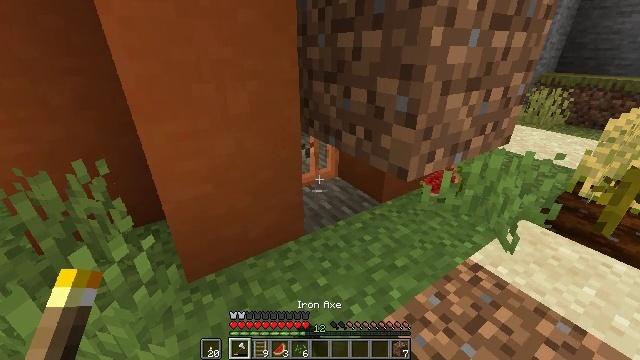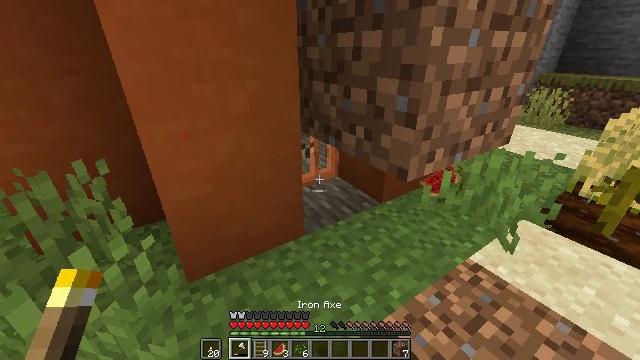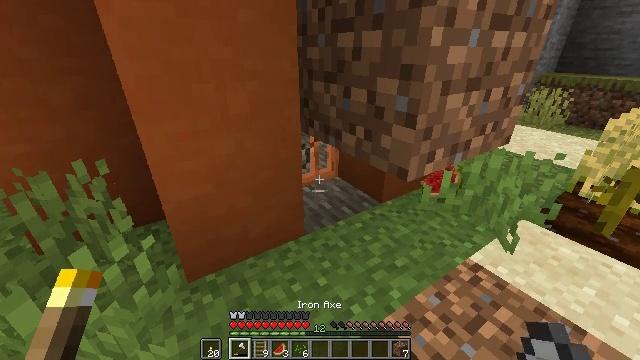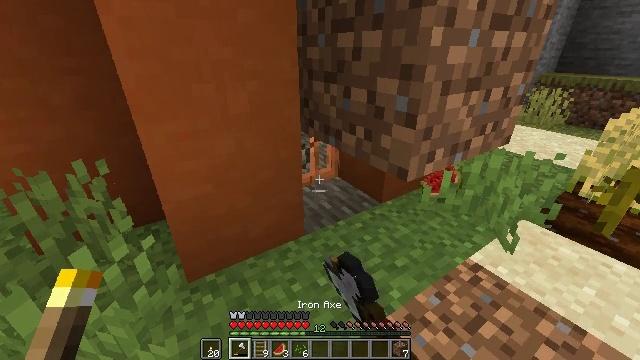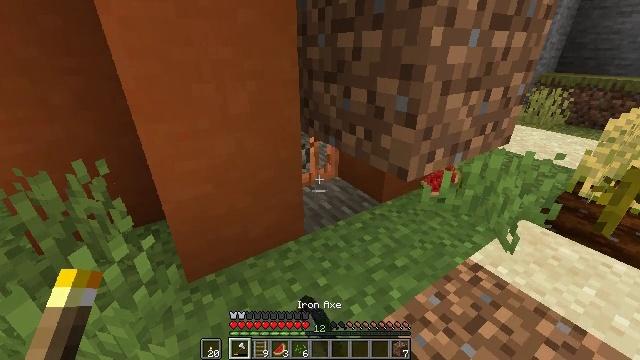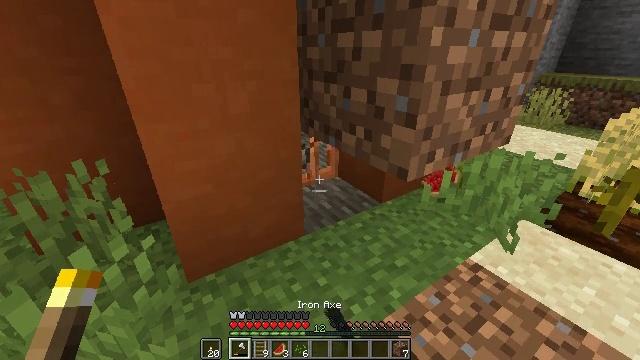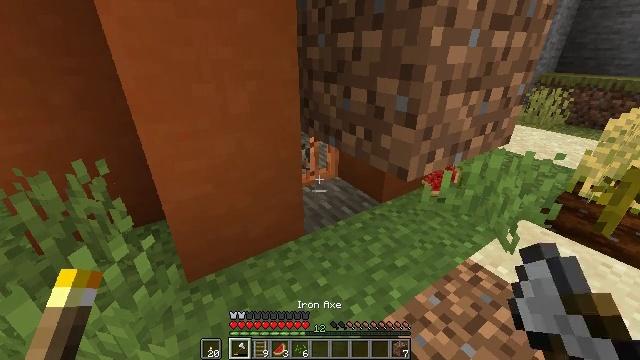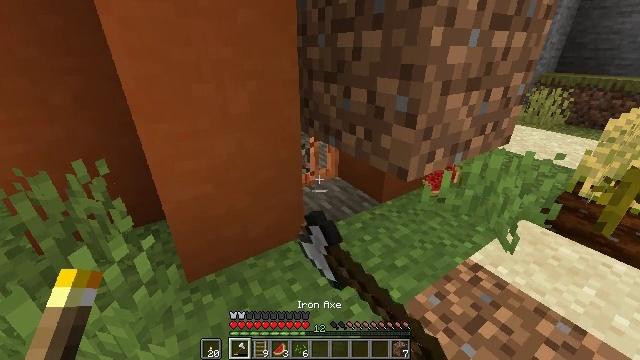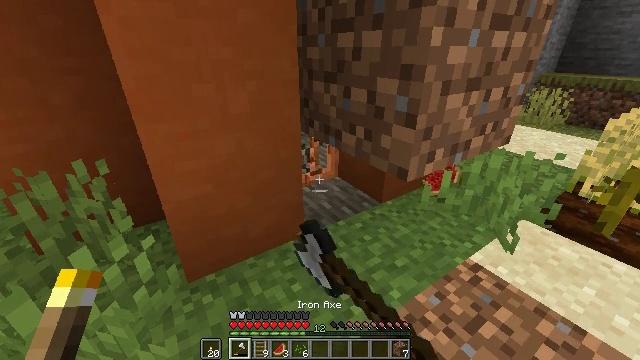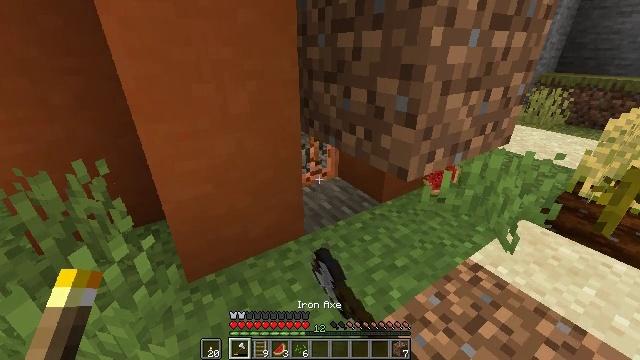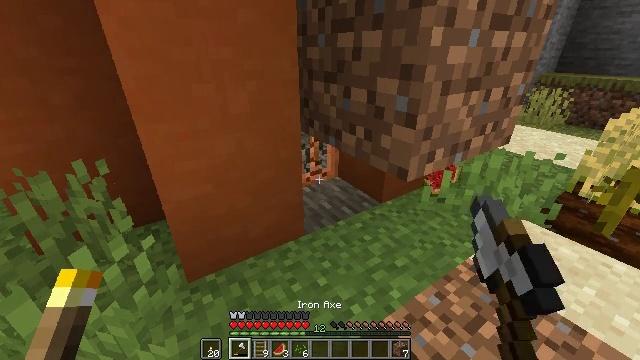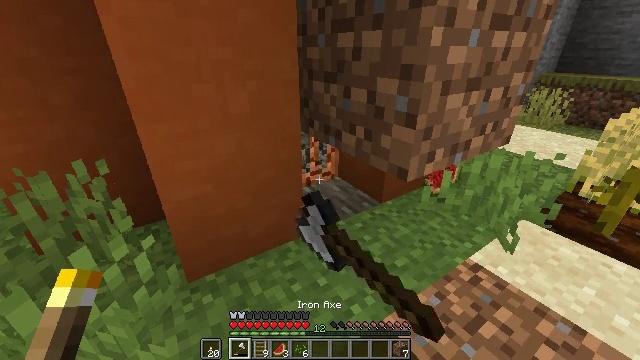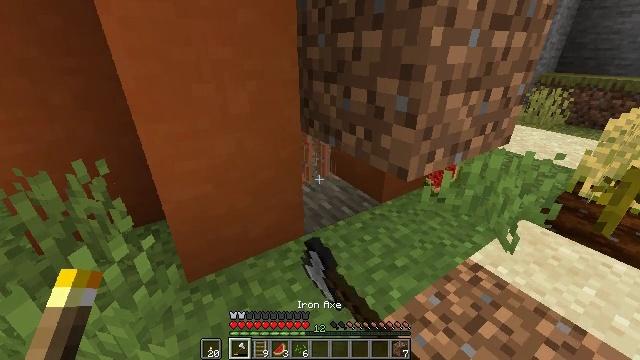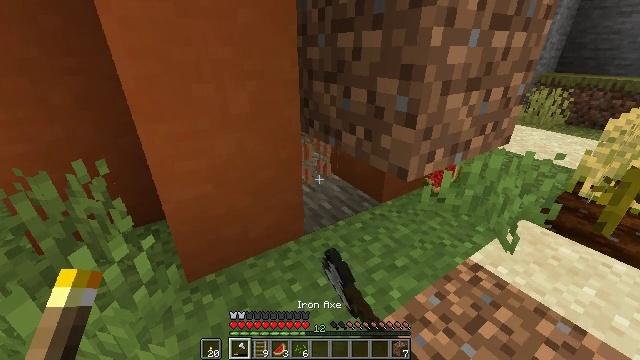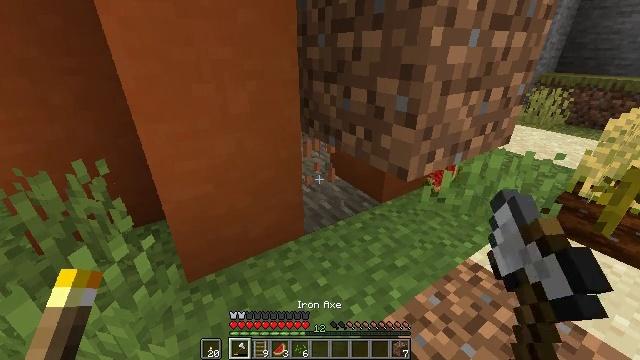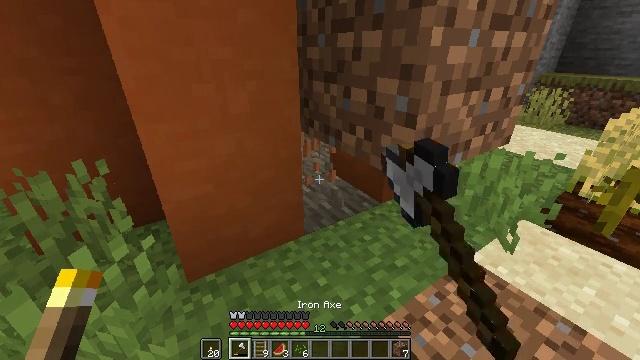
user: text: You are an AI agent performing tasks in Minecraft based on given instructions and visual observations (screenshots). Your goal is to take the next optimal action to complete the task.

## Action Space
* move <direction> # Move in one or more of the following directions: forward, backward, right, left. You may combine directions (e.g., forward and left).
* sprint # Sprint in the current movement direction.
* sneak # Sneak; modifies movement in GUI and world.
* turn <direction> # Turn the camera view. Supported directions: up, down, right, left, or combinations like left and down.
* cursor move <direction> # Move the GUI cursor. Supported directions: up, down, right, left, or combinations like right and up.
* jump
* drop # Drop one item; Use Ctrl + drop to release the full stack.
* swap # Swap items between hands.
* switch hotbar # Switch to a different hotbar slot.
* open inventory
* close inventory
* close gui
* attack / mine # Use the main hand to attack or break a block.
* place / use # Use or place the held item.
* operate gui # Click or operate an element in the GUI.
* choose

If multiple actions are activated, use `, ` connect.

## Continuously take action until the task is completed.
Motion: motion action
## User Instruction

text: Break the acacia door for entry.
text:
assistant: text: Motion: attack / mine
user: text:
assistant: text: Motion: attack / mine
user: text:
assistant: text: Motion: attack / mine
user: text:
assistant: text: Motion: attack / mine
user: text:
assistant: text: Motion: attack / mine
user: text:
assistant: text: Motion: attack / mine
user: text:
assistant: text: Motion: attack / mine
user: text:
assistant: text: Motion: attack / mine
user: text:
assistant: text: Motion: attack / mine
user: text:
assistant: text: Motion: attack / mine
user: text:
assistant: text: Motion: attack / mine
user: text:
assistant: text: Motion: attack / mine
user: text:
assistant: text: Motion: attack / mine
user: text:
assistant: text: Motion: attack / mine
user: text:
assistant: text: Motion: attack / mine
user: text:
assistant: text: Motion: attack / mine
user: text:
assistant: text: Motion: attack / mine